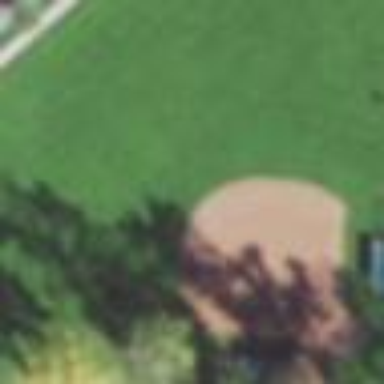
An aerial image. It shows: Baseball pitch for leisure land activities.